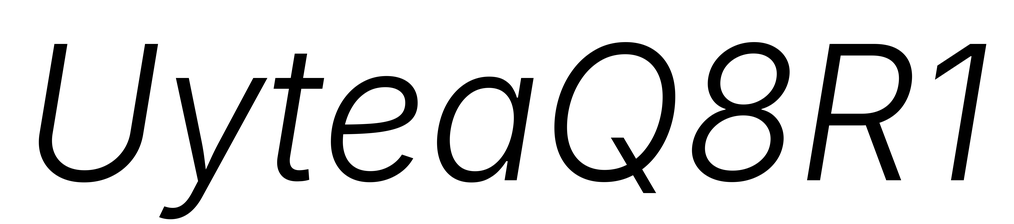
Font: Inter-Italic_Light_Italic